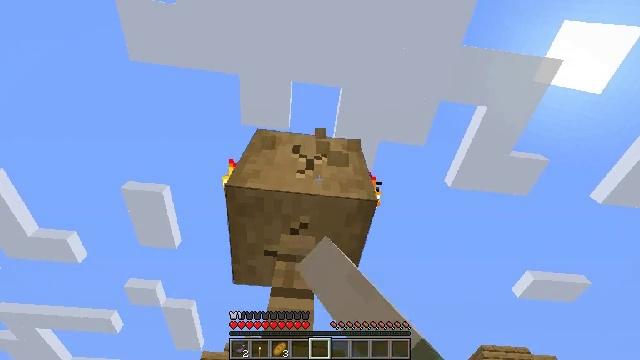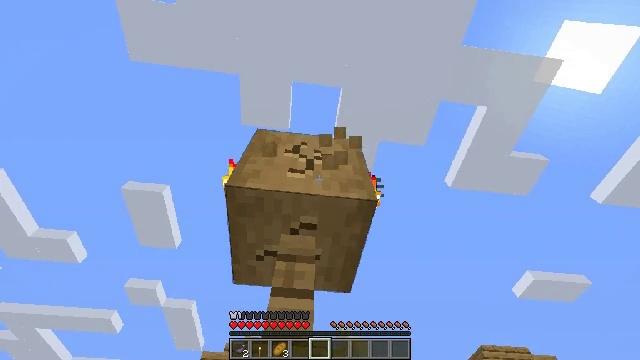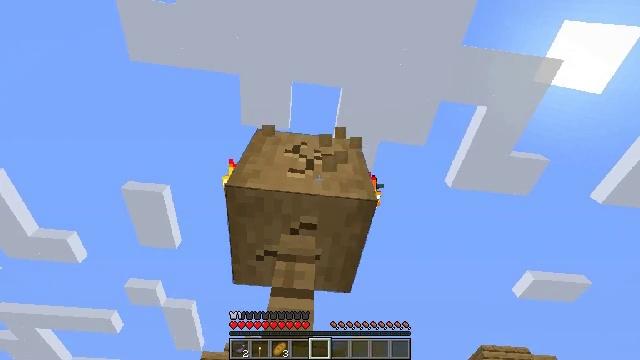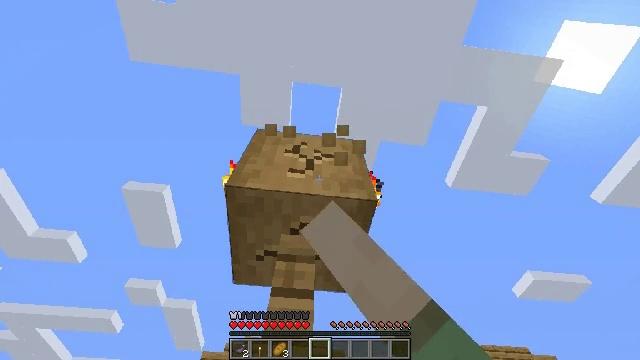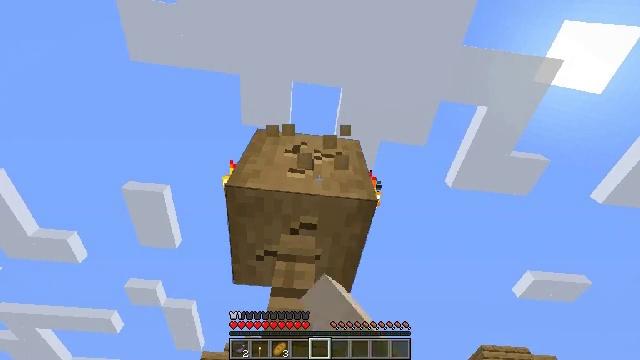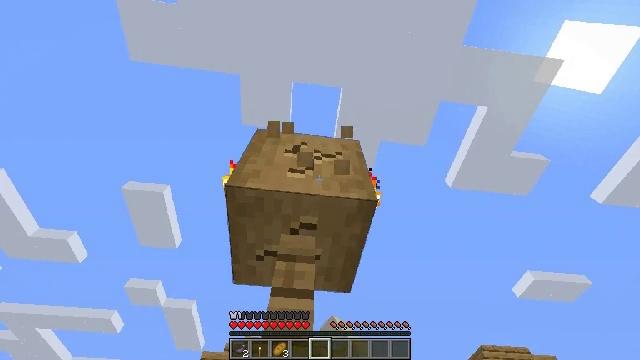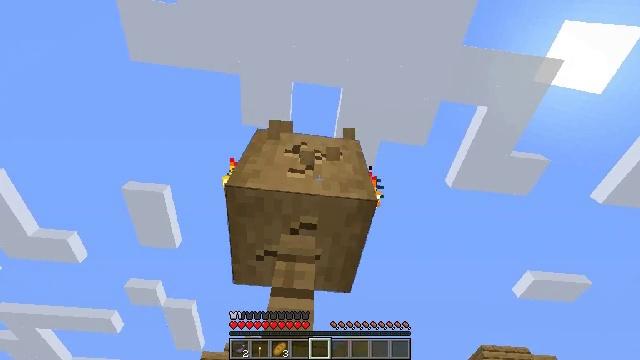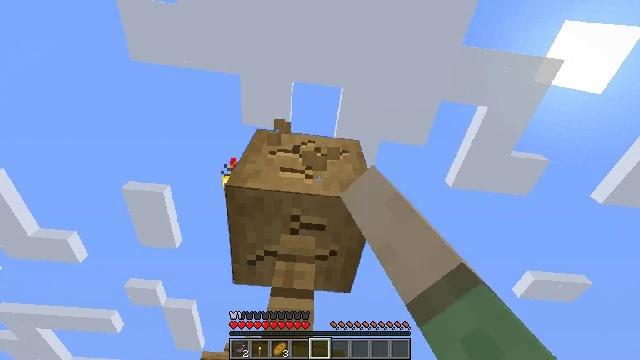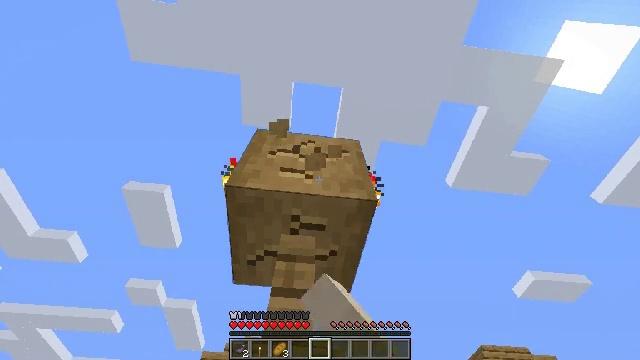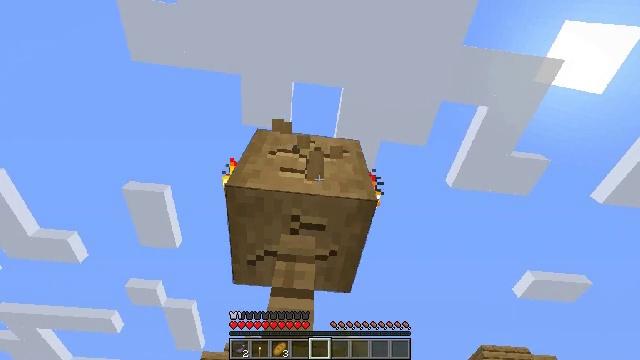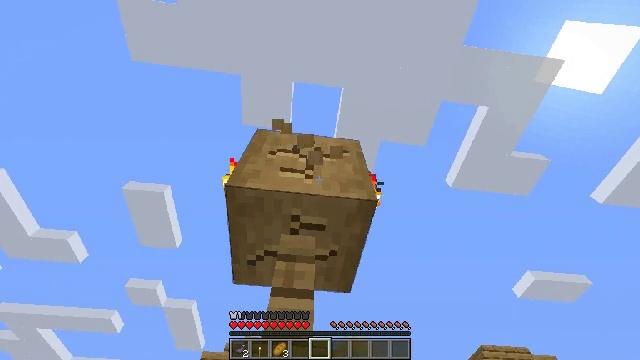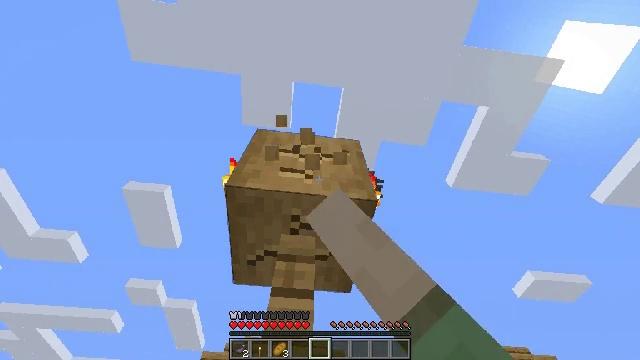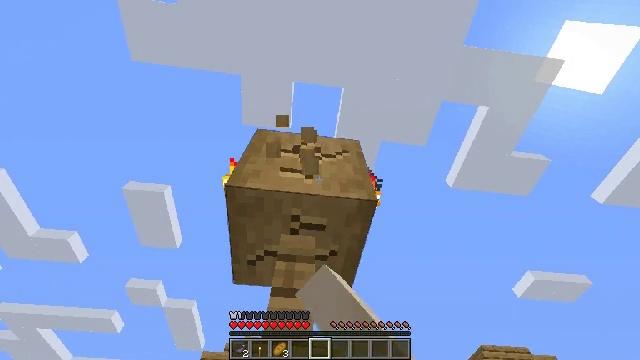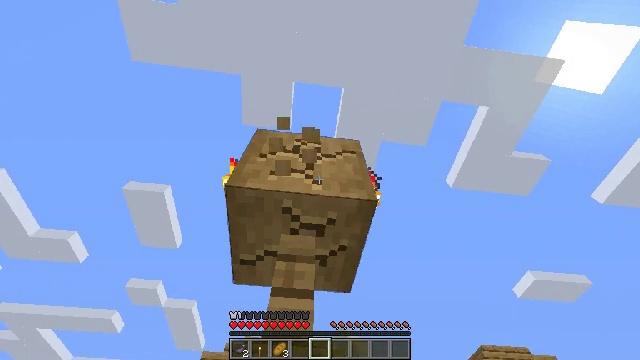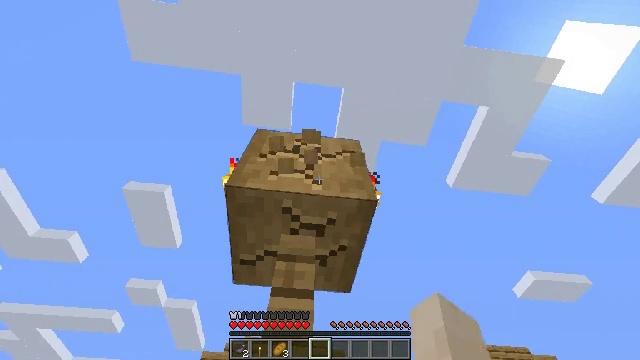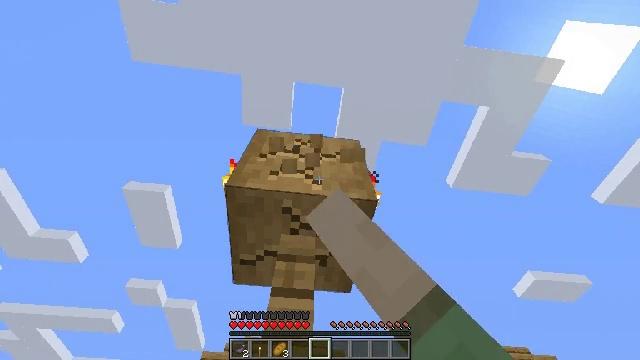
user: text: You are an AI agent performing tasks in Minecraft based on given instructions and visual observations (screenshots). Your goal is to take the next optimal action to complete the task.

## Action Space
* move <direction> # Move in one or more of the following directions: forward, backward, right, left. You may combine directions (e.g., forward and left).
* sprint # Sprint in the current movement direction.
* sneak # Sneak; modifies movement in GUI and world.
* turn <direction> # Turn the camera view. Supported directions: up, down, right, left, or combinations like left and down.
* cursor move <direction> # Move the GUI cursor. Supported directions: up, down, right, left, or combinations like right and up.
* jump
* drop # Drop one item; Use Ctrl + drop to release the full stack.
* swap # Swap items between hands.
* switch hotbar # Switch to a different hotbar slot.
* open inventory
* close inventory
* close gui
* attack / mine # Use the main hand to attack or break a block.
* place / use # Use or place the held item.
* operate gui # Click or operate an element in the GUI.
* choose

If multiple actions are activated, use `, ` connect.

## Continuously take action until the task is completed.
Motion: motion action
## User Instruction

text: Chop the stripped oak wood logs.
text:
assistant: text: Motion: attack / mine
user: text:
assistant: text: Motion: attack / mine
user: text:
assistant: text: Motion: attack / mine
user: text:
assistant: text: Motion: attack / mine
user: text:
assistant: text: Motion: attack / mine
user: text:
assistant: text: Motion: attack / mine
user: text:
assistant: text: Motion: attack / mine
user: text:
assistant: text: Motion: attack / mine
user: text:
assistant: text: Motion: attack / mine
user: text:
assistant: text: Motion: attack / mine
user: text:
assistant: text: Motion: attack / mine
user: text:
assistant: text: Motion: attack / mine
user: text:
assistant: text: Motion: attack / mine
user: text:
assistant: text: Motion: attack / mine
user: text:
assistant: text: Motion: attack / mine
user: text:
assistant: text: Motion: attack / mine
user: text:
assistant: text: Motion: attack / mine
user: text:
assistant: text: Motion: attack / mine
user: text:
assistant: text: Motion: attack / mine
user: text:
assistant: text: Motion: attack / mine
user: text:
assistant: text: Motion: attack / mine
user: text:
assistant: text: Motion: attack / mine
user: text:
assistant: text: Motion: attack / mine
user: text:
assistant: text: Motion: attack / mine
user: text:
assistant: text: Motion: attack / mine
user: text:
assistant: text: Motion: attack / mine
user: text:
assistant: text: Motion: attack / mine
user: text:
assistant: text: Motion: attack / mine
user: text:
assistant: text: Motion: attack / mine
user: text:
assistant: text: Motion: attack / mine